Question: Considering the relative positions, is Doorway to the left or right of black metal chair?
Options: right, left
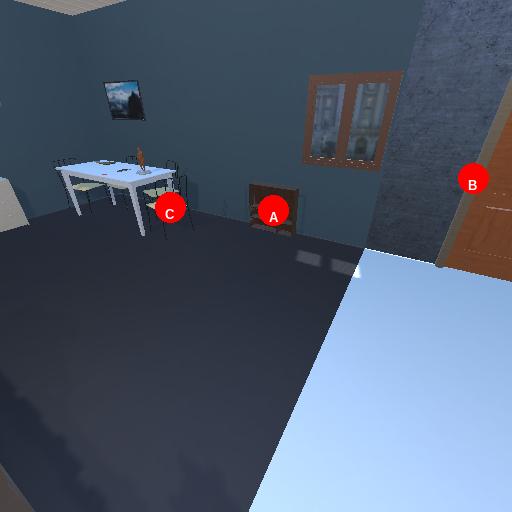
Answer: right